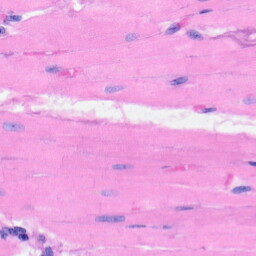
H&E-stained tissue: Heart